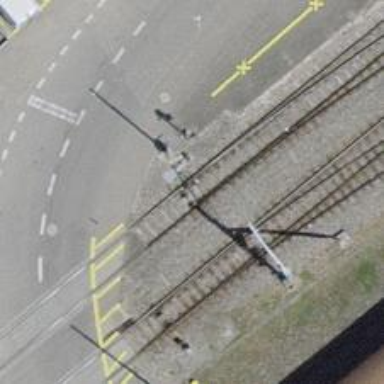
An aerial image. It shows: Railway switch.